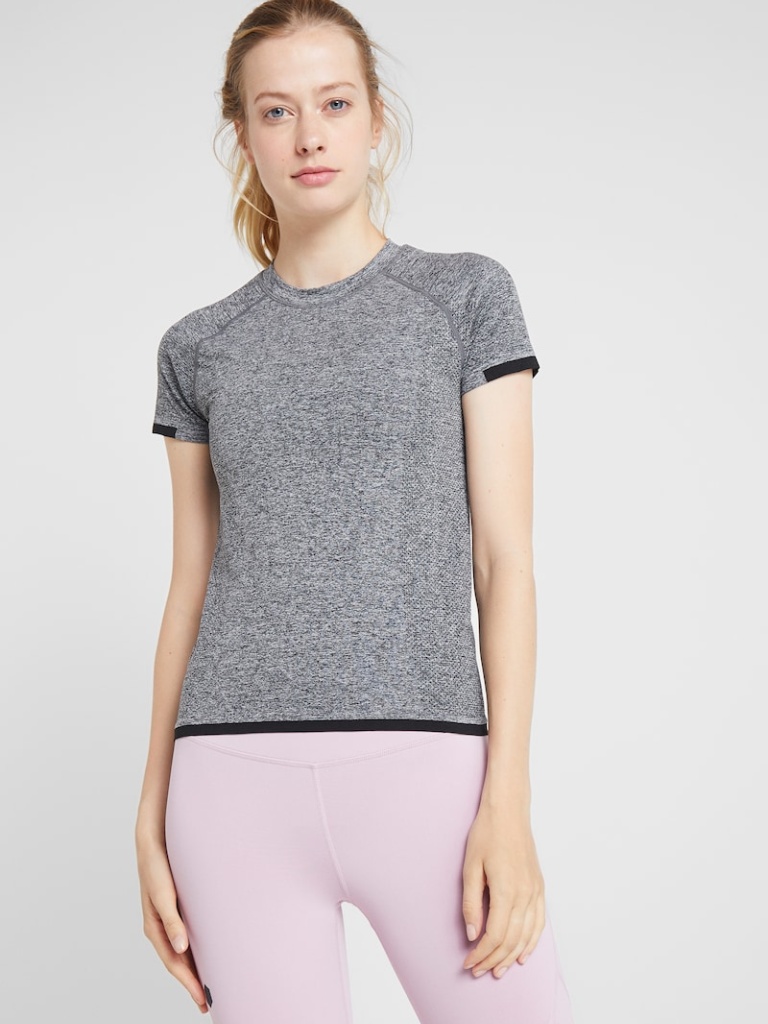
knit tight short sleeve waist length Untucked crew t-shirt